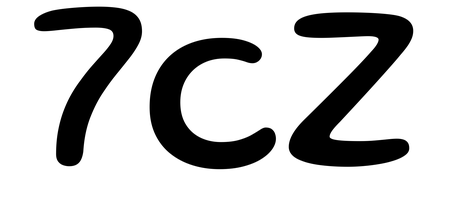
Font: Gluten_Regular